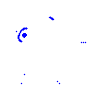
Particle: proton